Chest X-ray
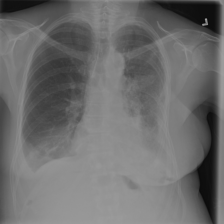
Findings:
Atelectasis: negative
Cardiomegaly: negative
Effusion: negative
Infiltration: negative
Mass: negative
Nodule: negative
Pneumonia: negative
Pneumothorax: negative
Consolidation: negative
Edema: negative
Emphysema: negative
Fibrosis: negative
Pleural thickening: negative
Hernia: negative